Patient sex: F
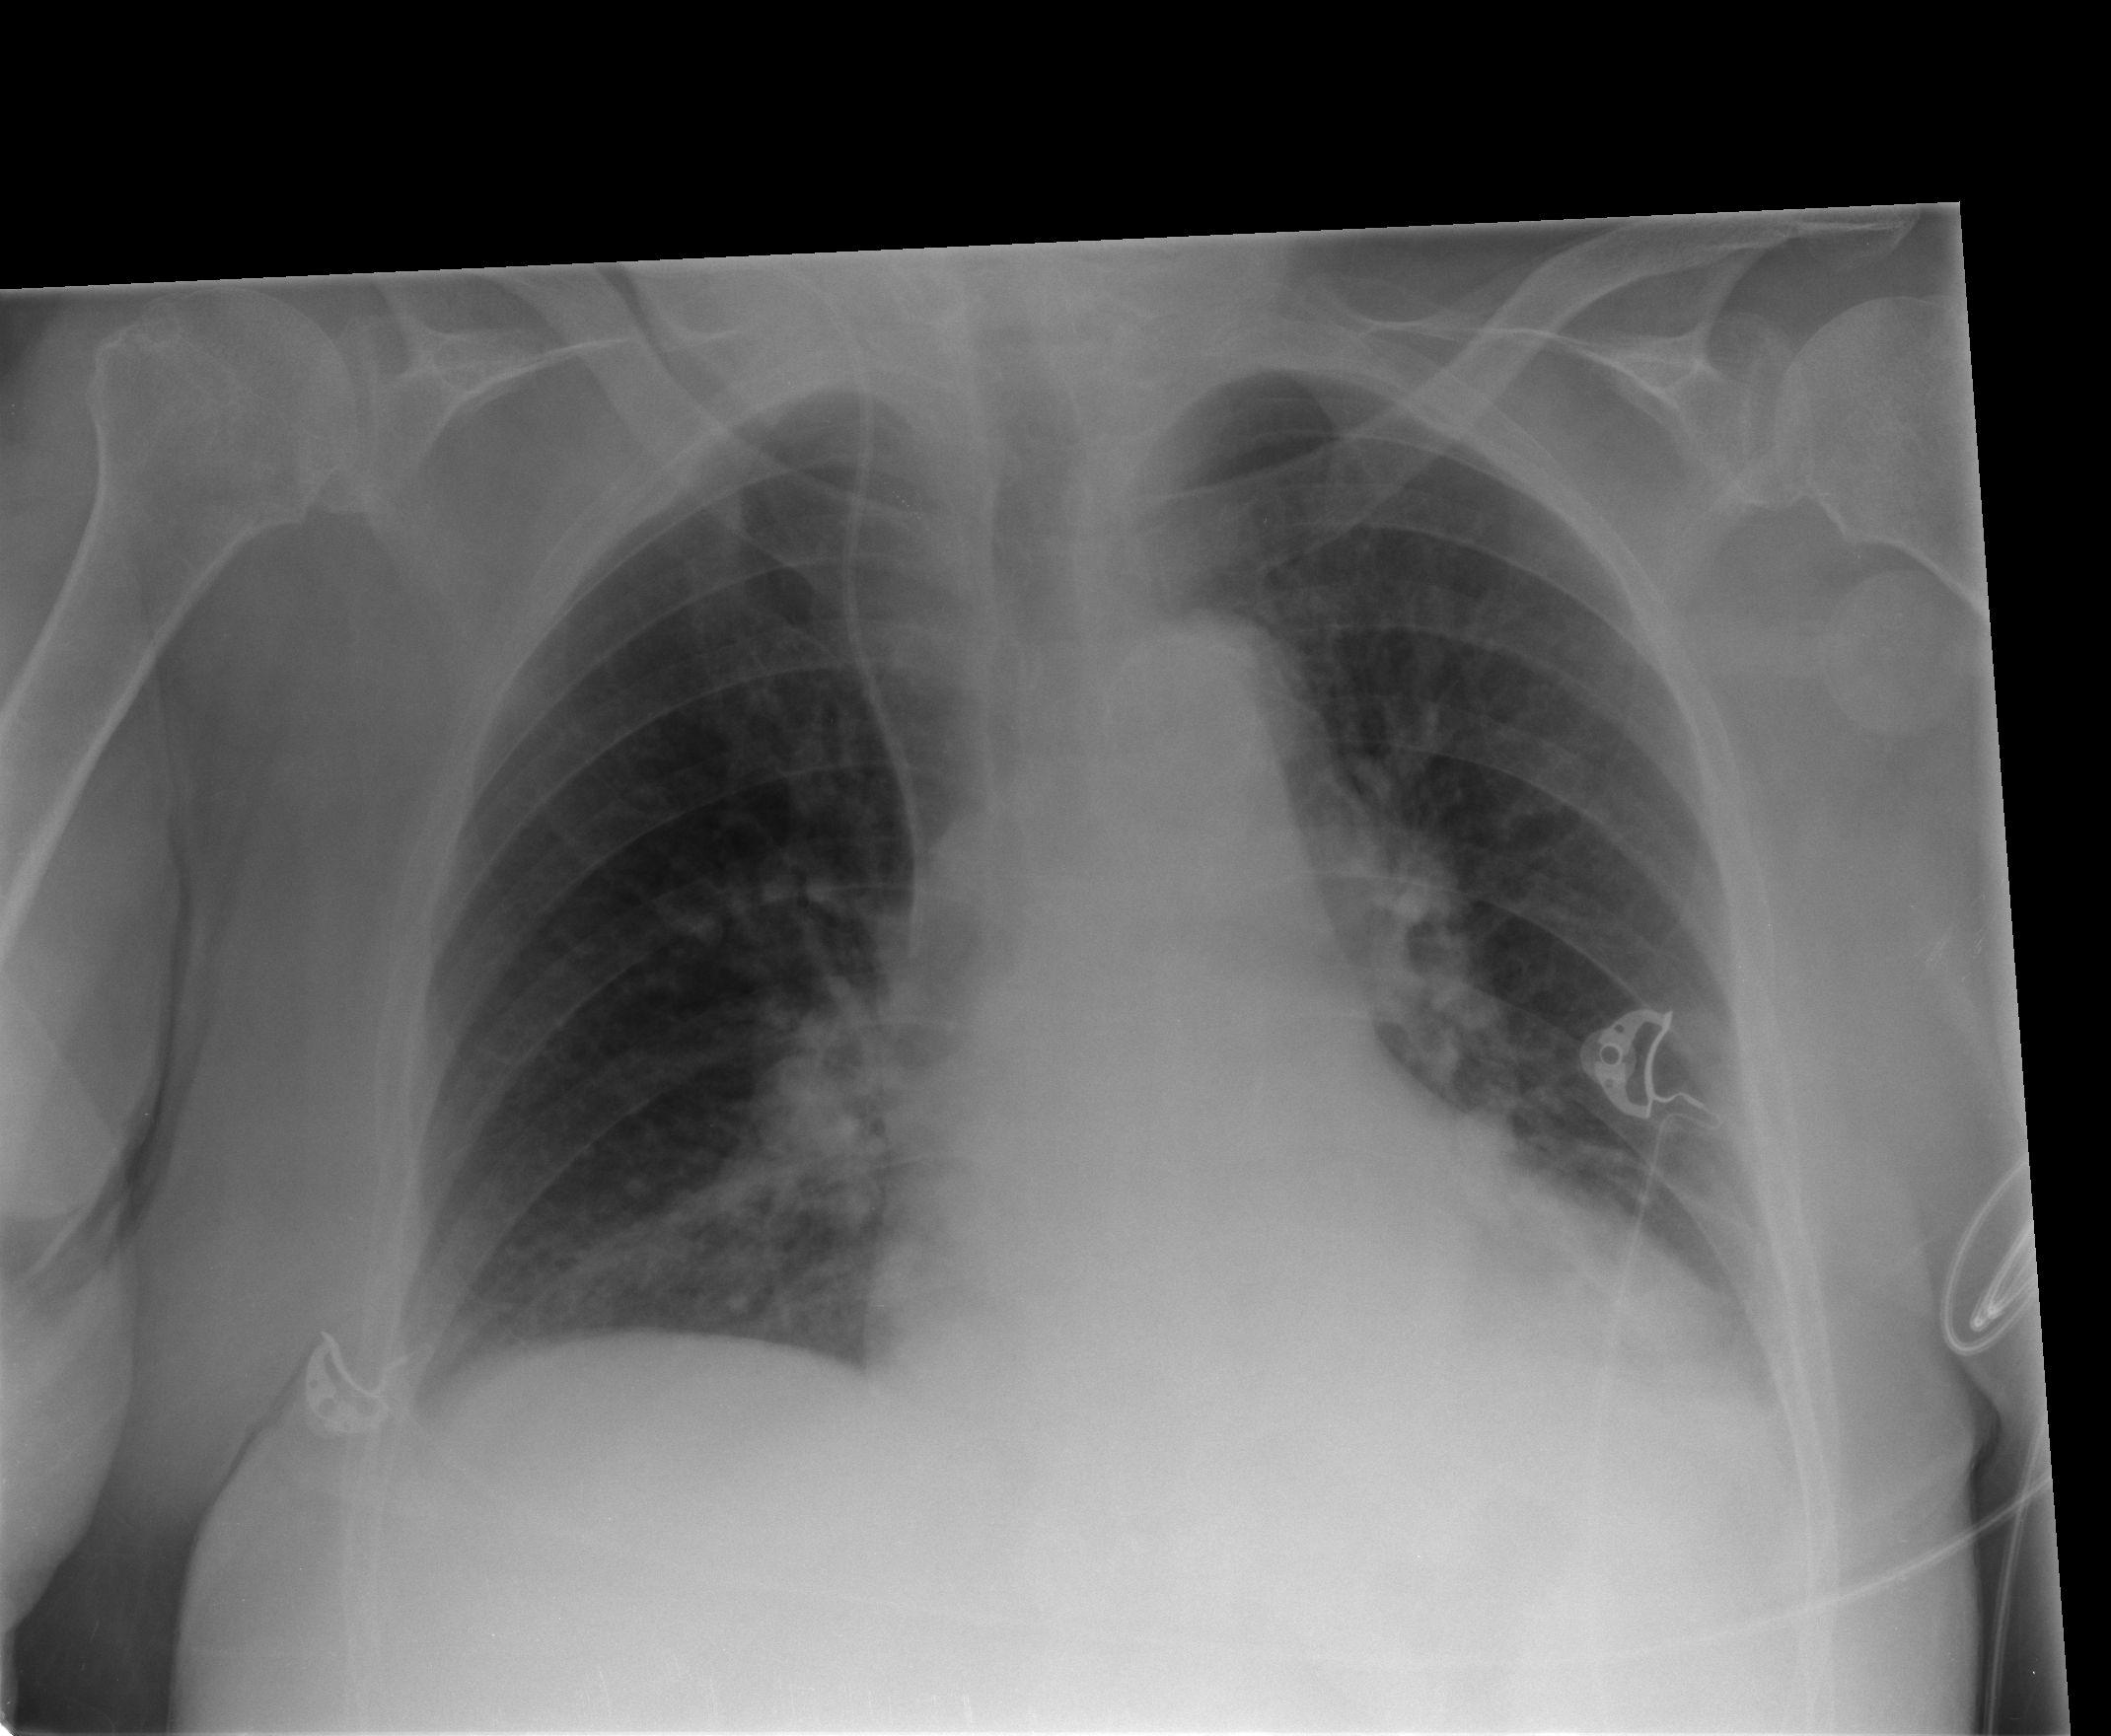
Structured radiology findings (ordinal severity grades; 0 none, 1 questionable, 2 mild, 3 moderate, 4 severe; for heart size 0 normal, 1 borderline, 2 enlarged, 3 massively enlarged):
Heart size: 0
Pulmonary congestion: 2
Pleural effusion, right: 0
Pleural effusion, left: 1
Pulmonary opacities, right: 0
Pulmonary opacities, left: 0
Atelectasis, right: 2
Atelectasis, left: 2